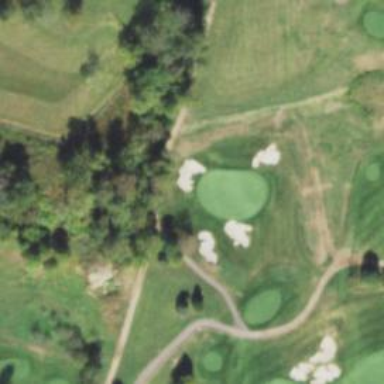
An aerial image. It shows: Area of rough grass used for golf.